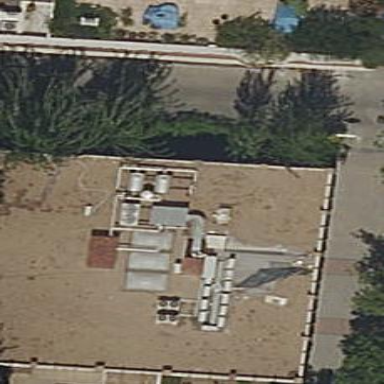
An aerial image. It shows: Office building.